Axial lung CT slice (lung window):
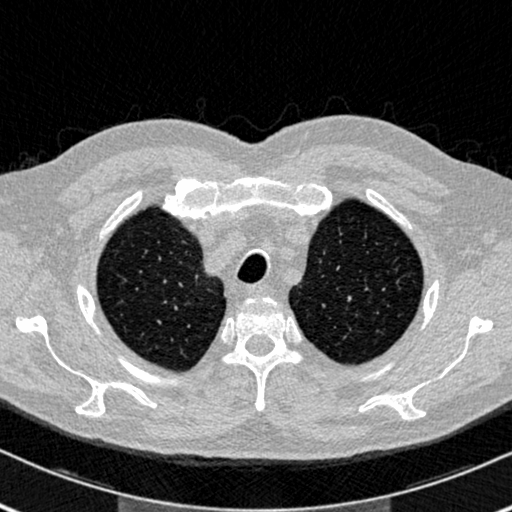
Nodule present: no